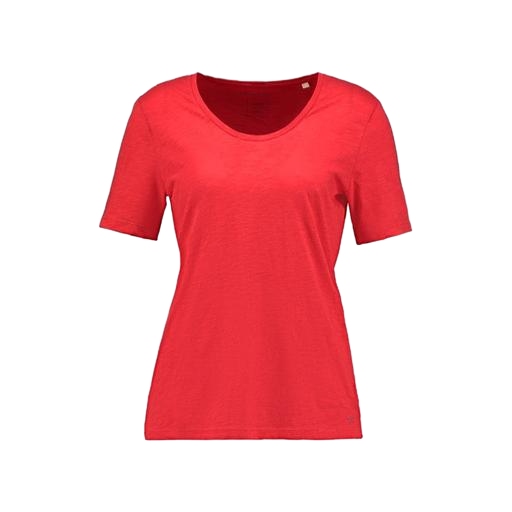
red scoop tee, scoop-neck tee, slub tee, white background